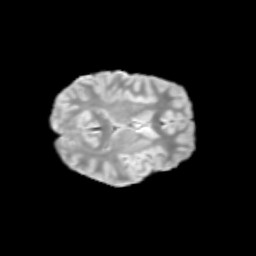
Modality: T2w
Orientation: axial
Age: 11
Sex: female
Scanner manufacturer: siemens
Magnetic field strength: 3 T
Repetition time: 3.8 s
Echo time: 0.07 s